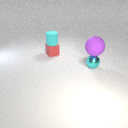
small cyan metal sphere in front of small red rubber cube